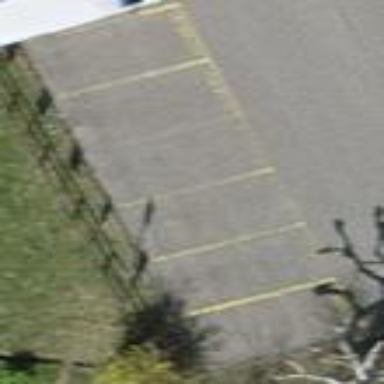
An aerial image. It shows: Parking available on the street side.